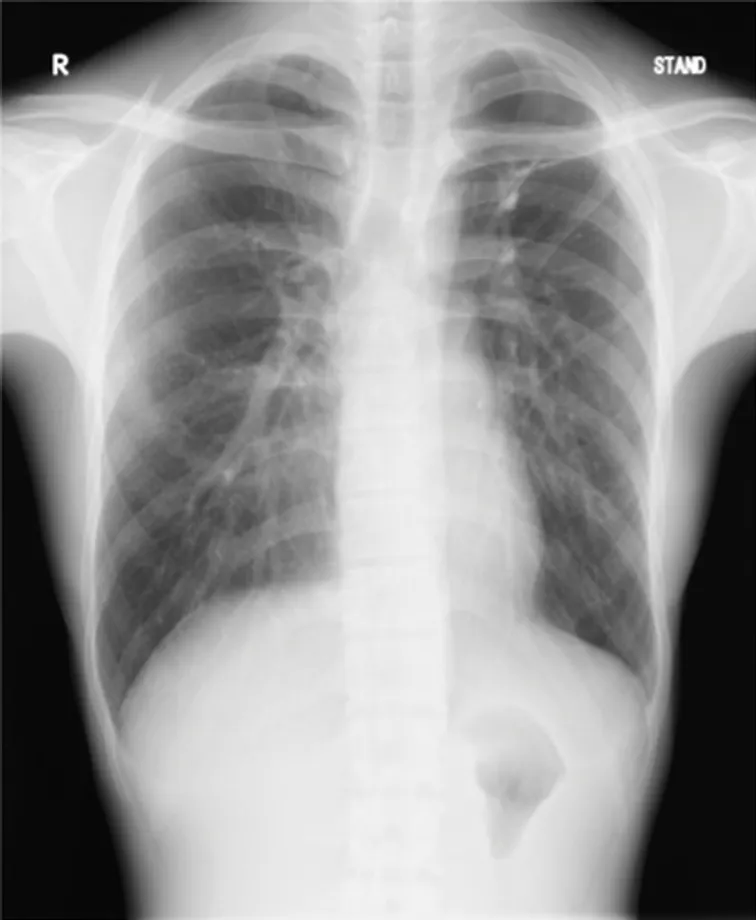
Chest radiography one year after the operation showed full reexpansion of the left lung.
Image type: radiology (x_ray)